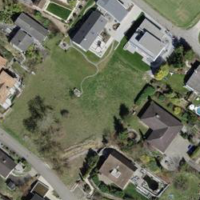
EUNIS habitat code: 55
Species observed at this site:
Medicago sativa